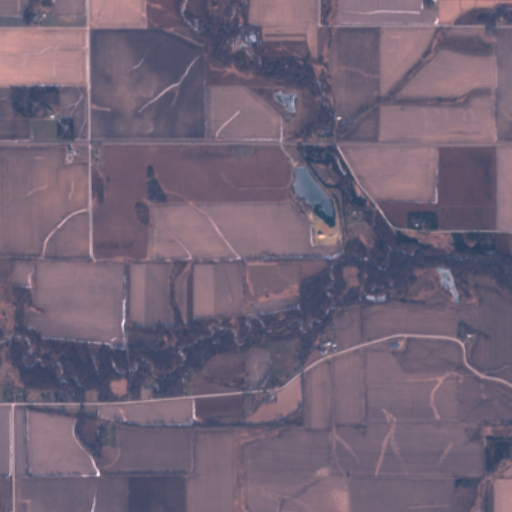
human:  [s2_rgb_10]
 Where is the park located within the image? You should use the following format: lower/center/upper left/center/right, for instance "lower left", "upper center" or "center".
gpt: The park is located in the lower left of the image.
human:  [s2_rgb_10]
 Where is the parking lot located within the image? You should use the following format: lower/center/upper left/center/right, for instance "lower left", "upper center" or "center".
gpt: The parking lot is located in the upper center of the image.
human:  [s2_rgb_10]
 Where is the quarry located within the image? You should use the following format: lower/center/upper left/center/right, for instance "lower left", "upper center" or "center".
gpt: The quarry is located in the center right of the image.
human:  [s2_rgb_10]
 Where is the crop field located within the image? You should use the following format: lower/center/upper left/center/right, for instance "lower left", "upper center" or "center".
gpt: There is no crop field in the image.